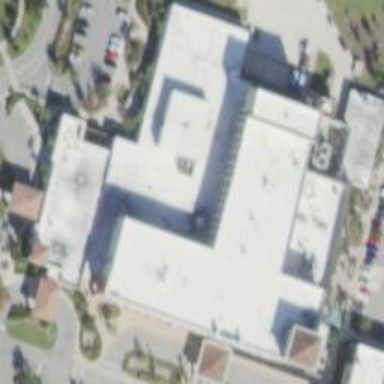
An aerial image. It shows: Hospital building.